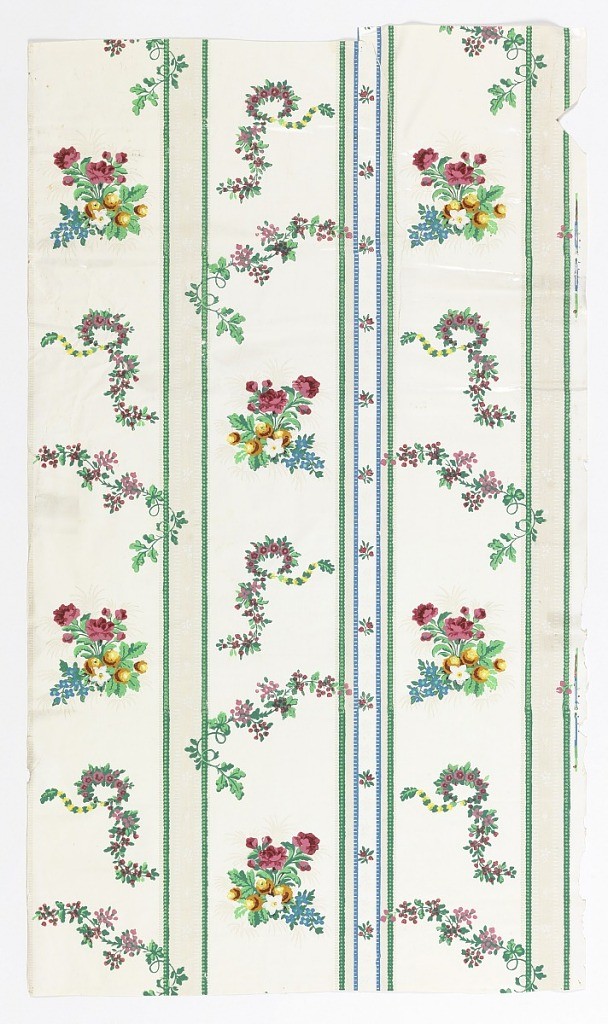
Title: Sidewall
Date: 1830–50
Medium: Block-printed, machine-made paper, distemper colors
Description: Floral stripe design. Wide bands of floral bouquets and vining florwers alternating with small floral motifs and stippled band. Printed on white satin or polished ground.